Chest X-ray. View position: PA
Patient age: 37
Patient sex: M
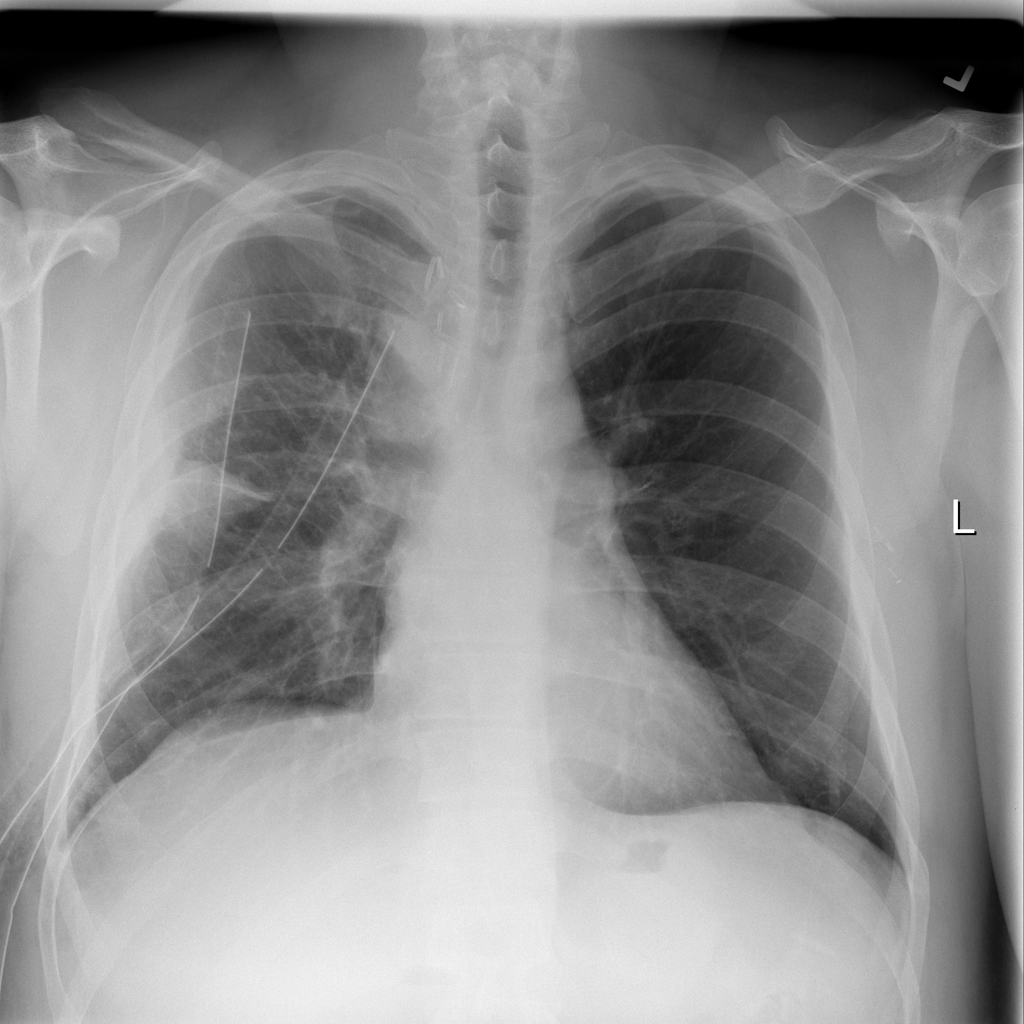
Finding: Pneumothorax